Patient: sex M, age 58
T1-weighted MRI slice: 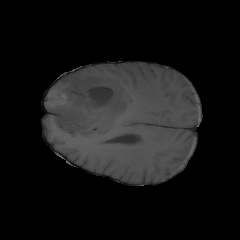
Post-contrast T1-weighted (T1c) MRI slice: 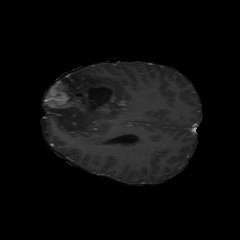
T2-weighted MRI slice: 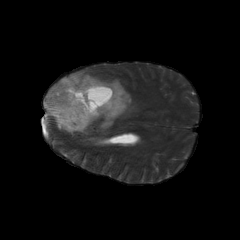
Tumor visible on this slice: yes
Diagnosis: Astrocytoma, IDH-mutant
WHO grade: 4